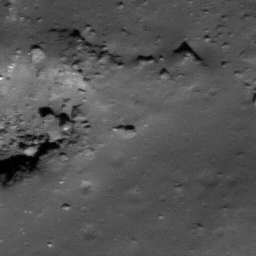
Pit: Tycho 17a
Host crater: Tycho
Host type: impact_melt
Lunar coordinates: latitude -43.085, longitude 348.242